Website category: jobs
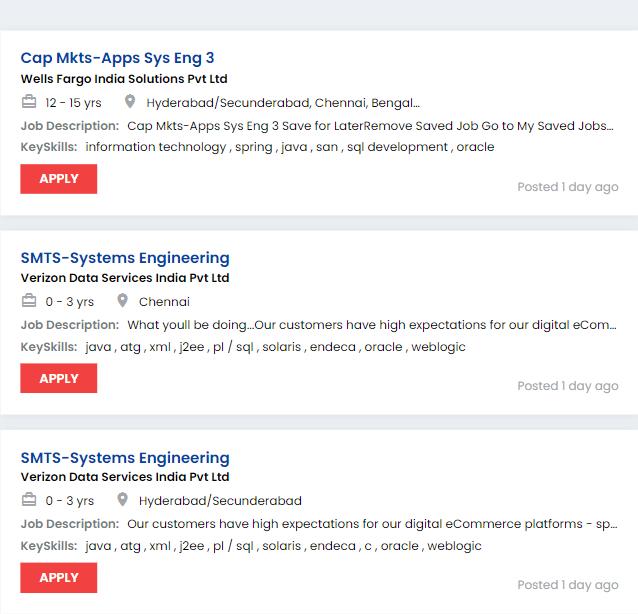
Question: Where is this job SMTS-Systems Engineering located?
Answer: Chennai

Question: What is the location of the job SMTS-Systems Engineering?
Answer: Chennai

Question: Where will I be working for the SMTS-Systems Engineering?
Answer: Chennai

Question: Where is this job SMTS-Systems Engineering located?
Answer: Hyderabad/Secunderabad

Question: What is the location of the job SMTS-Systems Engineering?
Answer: Hyderabad/Secunderabad

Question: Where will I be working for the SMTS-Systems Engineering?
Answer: Hyderabad/Secunderabad

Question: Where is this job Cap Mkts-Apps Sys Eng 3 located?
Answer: Hyderabad/Secunderabad, Chennai, Bengaluru / Bangalore

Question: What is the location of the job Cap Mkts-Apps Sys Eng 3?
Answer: Hyderabad/Secunderabad, Chennai, Bengaluru / Bangalore

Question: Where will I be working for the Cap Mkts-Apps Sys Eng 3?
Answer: Hyderabad/Secunderabad, Chennai, Bengaluru / Bangalore

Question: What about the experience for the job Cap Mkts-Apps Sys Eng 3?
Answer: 12 - 15 yrs

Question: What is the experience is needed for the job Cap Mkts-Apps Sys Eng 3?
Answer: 12 - 15 yrs

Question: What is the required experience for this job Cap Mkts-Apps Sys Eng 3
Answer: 12 - 15 yrs

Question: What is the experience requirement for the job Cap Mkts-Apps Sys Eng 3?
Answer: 12 - 15 yrs

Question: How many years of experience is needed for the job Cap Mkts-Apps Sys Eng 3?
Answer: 12 - 15 yrs

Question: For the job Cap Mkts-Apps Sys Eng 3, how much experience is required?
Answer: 12 - 15 yrs

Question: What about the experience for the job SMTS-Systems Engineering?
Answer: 0 - 3 yrs

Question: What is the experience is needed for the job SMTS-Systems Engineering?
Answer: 0 - 3 yrs

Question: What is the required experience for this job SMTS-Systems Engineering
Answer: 0 - 3 yrs

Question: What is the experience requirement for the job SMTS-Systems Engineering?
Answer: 0 - 3 yrs

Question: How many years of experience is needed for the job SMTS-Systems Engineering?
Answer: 0 - 3 yrs

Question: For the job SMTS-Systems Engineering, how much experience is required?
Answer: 0 - 3 yrs

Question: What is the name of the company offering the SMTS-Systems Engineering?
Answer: Verizon Data Services India Pvt Ltd

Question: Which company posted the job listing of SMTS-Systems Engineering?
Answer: Verizon Data Services India Pvt Ltd

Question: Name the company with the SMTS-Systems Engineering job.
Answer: Verizon Data Services India Pvt Ltd

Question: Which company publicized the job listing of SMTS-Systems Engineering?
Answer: Verizon Data Services India Pvt Ltd

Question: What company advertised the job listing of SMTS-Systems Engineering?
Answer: Verizon Data Services India Pvt Ltd

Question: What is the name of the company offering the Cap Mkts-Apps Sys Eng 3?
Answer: Wells Fargo India Solutions Pvt Ltd

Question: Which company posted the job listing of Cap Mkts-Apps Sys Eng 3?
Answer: Wells Fargo India Solutions Pvt Ltd

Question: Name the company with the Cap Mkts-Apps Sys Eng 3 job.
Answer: Wells Fargo India Solutions Pvt Ltd

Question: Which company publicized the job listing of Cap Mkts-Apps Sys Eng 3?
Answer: Wells Fargo India Solutions Pvt Ltd

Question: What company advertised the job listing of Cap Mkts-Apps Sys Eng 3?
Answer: Wells Fargo India Solutions Pvt Ltd

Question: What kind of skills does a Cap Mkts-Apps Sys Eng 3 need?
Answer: information technology , spring , java , san , sql development , oracle

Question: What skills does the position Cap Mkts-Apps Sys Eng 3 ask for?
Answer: information technology , spring , java , san , sql development , oracle

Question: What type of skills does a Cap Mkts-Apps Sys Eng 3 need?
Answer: information technology , spring , java , san , sql development , oracle

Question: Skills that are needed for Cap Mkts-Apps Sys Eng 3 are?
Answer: information technology , spring , java , san , sql development , oracle

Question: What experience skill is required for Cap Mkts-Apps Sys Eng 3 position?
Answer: information technology , spring , java , san , sql development , oracle

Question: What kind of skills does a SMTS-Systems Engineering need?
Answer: java , atg , xml , j2ee , pl / sql , solaris , endeca , oracle , weblogic

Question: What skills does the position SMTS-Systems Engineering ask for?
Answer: java , atg , xml , j2ee , pl / sql , solaris , endeca , oracle , weblogic

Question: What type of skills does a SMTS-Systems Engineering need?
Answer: java , atg , xml , j2ee , pl / sql , solaris , endeca , oracle , weblogic

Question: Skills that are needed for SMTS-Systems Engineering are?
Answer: java , atg , xml , j2ee , pl / sql , solaris , endeca , oracle , weblogic

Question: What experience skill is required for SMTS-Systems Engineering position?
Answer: java , atg , xml , j2ee , pl / sql , solaris , endeca , oracle , weblogic

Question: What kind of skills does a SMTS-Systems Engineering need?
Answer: java , atg , xml , j2ee , pl / sql , solaris , endeca , c , oracle , weblogic

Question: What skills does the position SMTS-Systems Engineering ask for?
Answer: java , atg , xml , j2ee , pl / sql , solaris , endeca , c , oracle , weblogic

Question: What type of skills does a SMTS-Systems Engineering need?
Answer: java , atg , xml , j2ee , pl / sql , solaris , endeca , c , oracle , weblogic

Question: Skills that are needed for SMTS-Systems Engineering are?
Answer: java , atg , xml , j2ee , pl / sql , solaris , endeca , c , oracle , weblogic

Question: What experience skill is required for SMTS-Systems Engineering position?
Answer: java , atg , xml , j2ee , pl / sql , solaris , endeca , c , oracle , weblogic